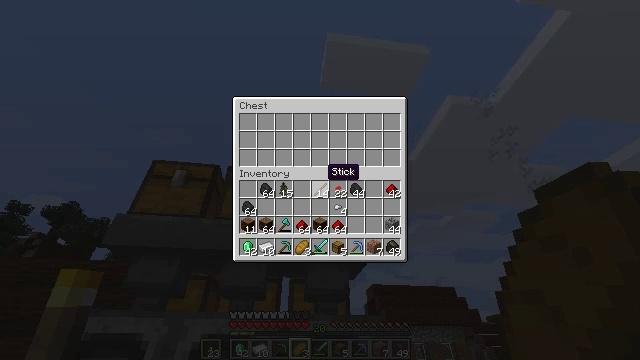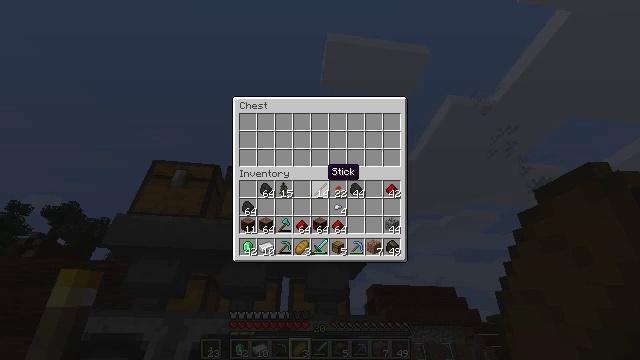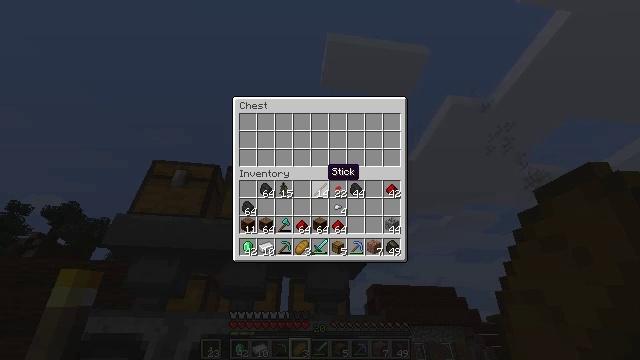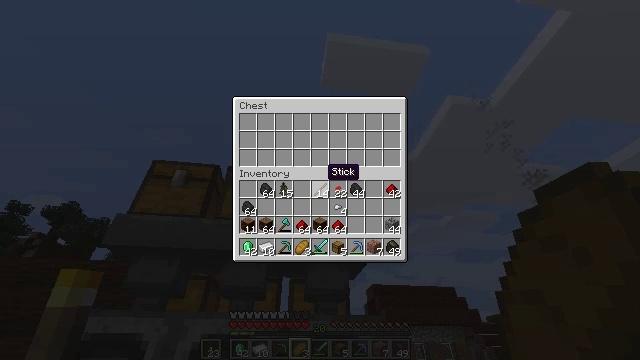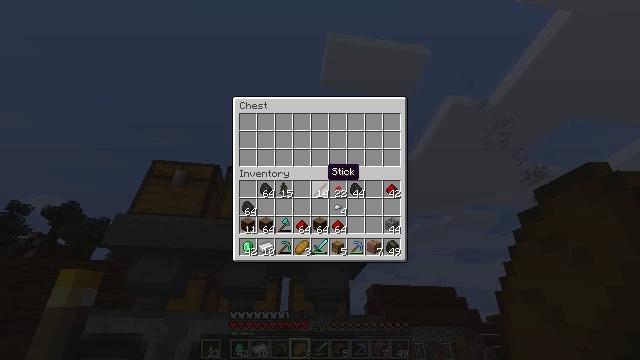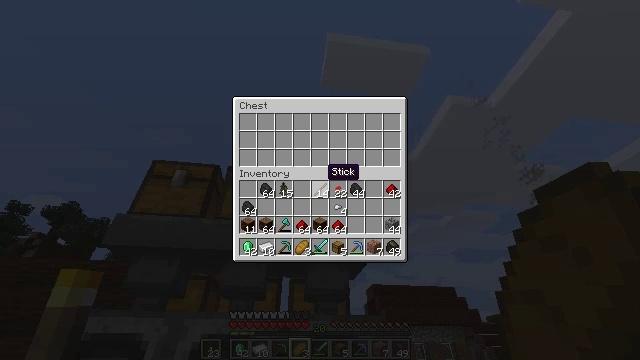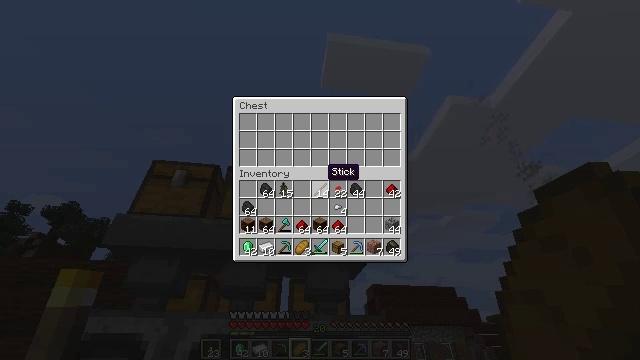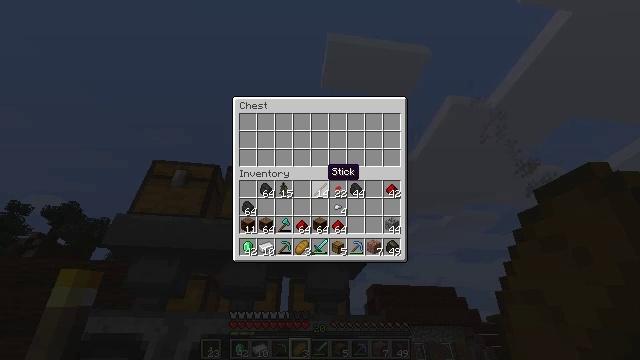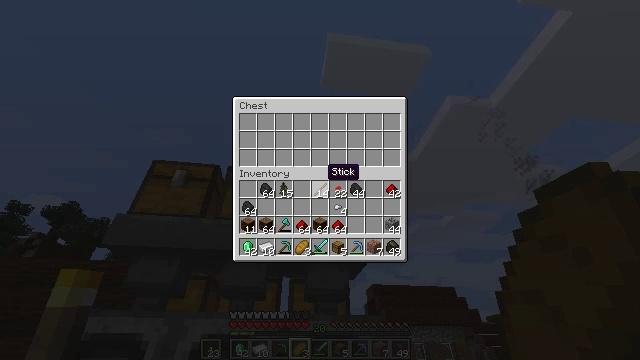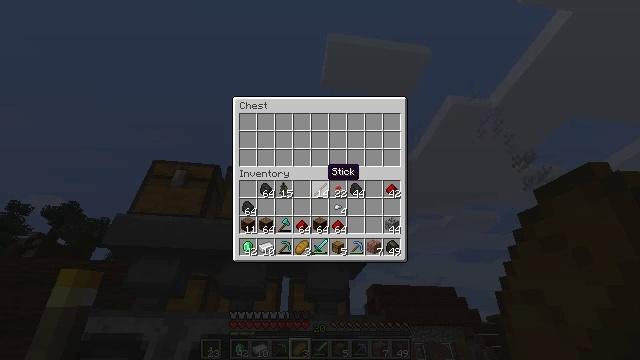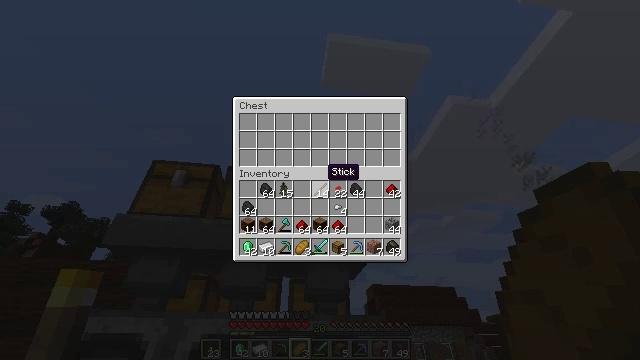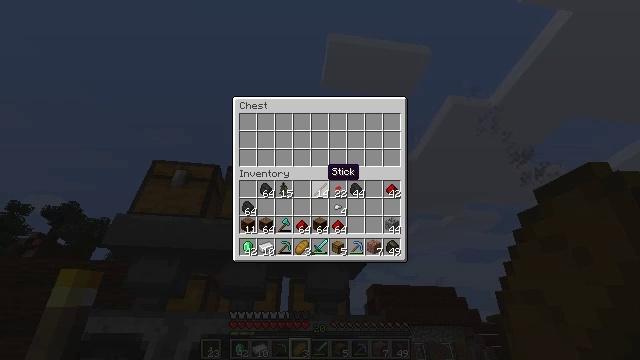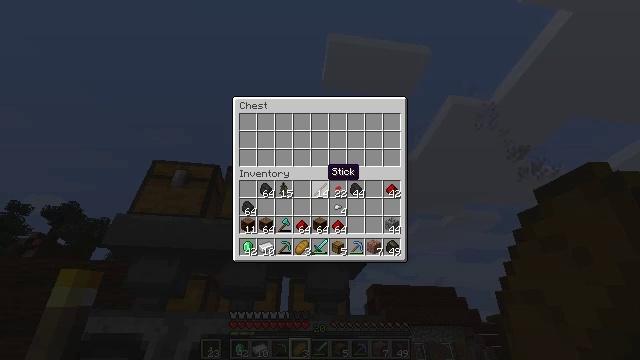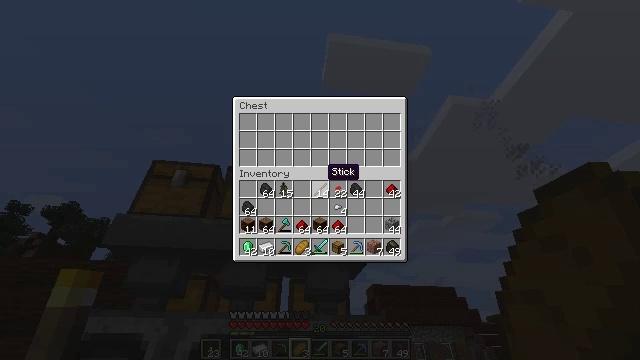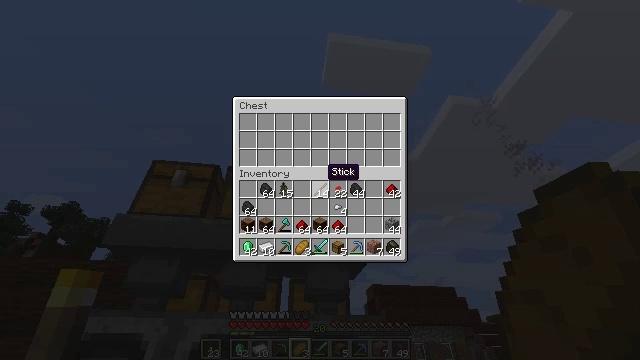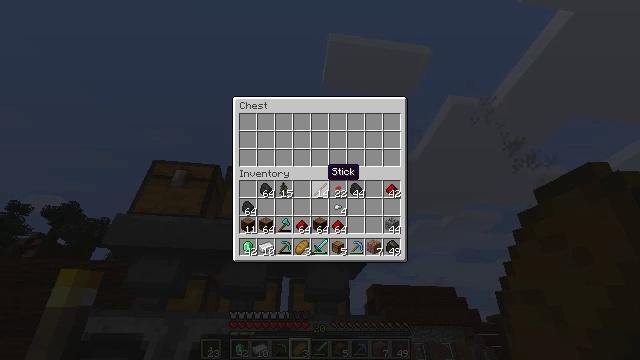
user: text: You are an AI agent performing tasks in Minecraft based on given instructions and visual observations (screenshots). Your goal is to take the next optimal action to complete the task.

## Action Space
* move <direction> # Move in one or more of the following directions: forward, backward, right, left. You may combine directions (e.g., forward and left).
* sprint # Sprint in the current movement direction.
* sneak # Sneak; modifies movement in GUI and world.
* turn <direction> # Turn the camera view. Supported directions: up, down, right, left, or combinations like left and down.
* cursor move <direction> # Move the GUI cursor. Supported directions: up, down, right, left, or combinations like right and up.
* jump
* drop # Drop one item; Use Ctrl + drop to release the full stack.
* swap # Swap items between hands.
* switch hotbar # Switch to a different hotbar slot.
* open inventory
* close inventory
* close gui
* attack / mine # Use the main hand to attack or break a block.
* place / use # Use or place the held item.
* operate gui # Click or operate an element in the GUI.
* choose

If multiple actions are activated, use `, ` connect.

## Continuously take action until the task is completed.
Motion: motion action
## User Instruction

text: Use a crafting table to create an emerald.
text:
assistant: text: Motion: no_op
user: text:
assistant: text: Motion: no_op
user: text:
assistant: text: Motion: no_op
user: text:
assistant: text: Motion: no_op
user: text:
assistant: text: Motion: no_op
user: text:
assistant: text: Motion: no_op
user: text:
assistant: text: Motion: no_op
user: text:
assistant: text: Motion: no_op
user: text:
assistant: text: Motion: no_op
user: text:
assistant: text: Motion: no_op
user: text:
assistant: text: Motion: no_op
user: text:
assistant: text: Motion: no_op
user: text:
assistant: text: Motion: no_op
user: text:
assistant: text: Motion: no_op
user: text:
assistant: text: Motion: no_op
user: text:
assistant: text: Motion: no_op
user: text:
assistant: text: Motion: no_op
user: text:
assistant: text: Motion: no_op
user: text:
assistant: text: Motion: no_op
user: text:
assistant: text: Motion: no_op
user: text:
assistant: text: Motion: no_op
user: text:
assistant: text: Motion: no_op
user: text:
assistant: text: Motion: no_op
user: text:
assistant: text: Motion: no_op
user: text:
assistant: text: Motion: no_op
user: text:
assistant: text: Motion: no_op
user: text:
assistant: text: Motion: no_op
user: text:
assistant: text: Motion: no_op
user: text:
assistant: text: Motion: no_op
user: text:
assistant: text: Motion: no_op